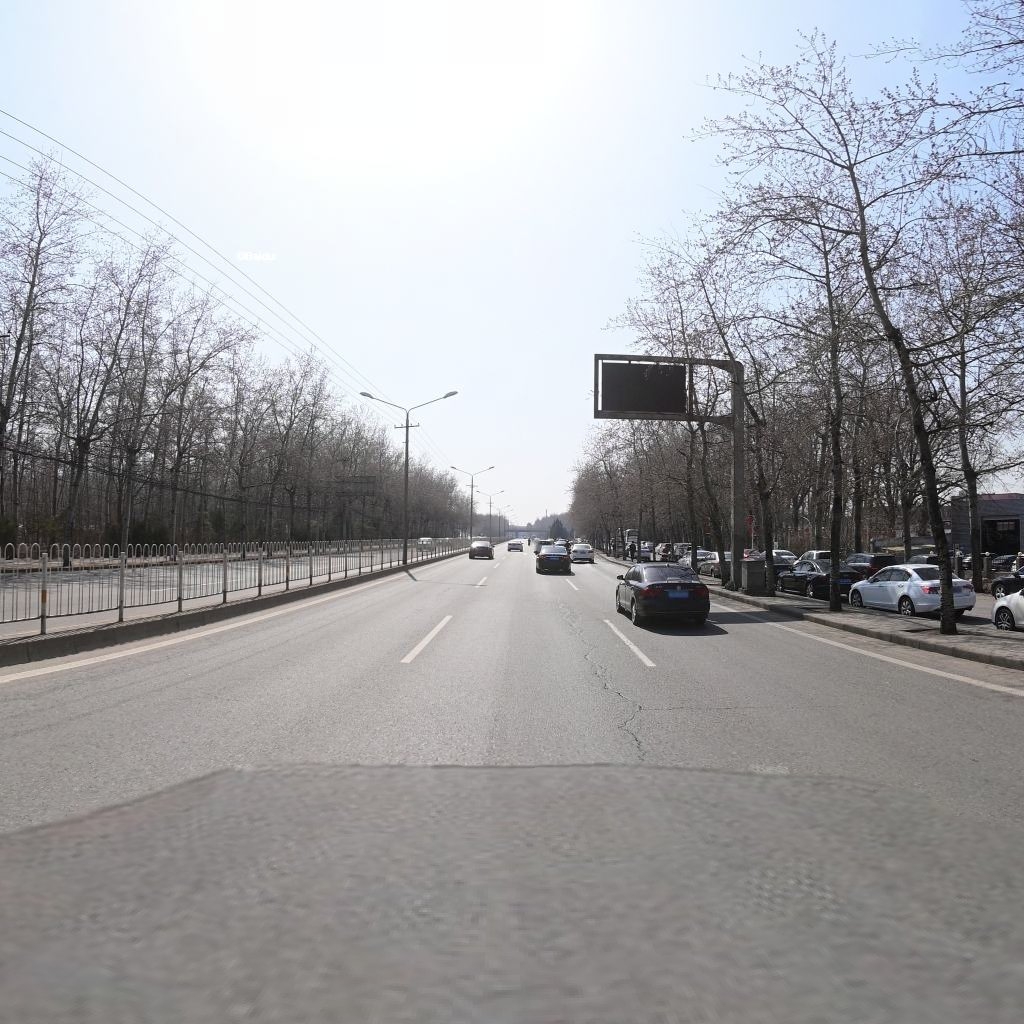
Region: Chaoyang
Road damage annotations: transverse crack, longitudinal crack